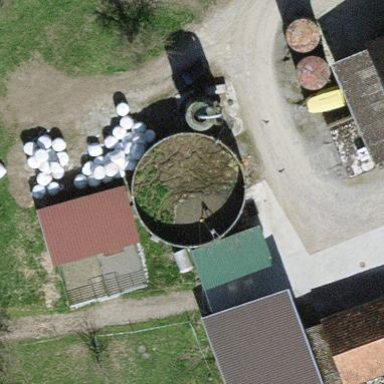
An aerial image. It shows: Storage tank with man-made structure.